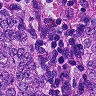
Metastatic tissue present: yes